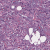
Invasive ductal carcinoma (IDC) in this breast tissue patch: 1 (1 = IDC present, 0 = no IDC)